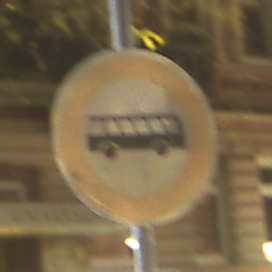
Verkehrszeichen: VerbotKraftomnibusse
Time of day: Night
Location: Outdoor (Urban)
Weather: Clear
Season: NotSpecified
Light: Artificial